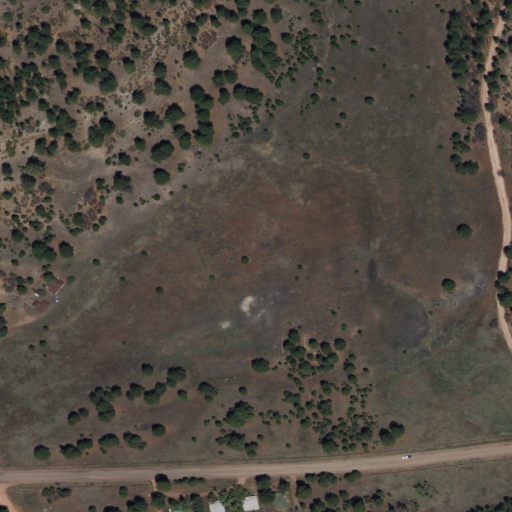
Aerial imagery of valley in New Mexico named Train Canyon containing shrub, evergreen forest, and open development